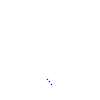
Particle: proton